Question: I was debugging my java code in Intellij IDEA and I encountered following warning. I have debugged my code a lot of times but never saw the below dialog box.

Any idea why this warning is shown and why did it suspend the JVM?
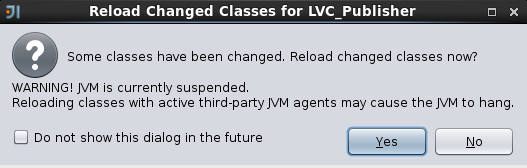
Answer: Just for the sake of completing this question. Above situation occurs when you have two or more instances of your program being debugged. As I had changed my code in between IDE asked whether the edited class needs to be reloaded or existing class has to be used.
You can either close the older instance or select yes to reload the classes. IDE warns of suspending the JVM but nothing like that happened in my case. On selecting yes debugging happened just fine.